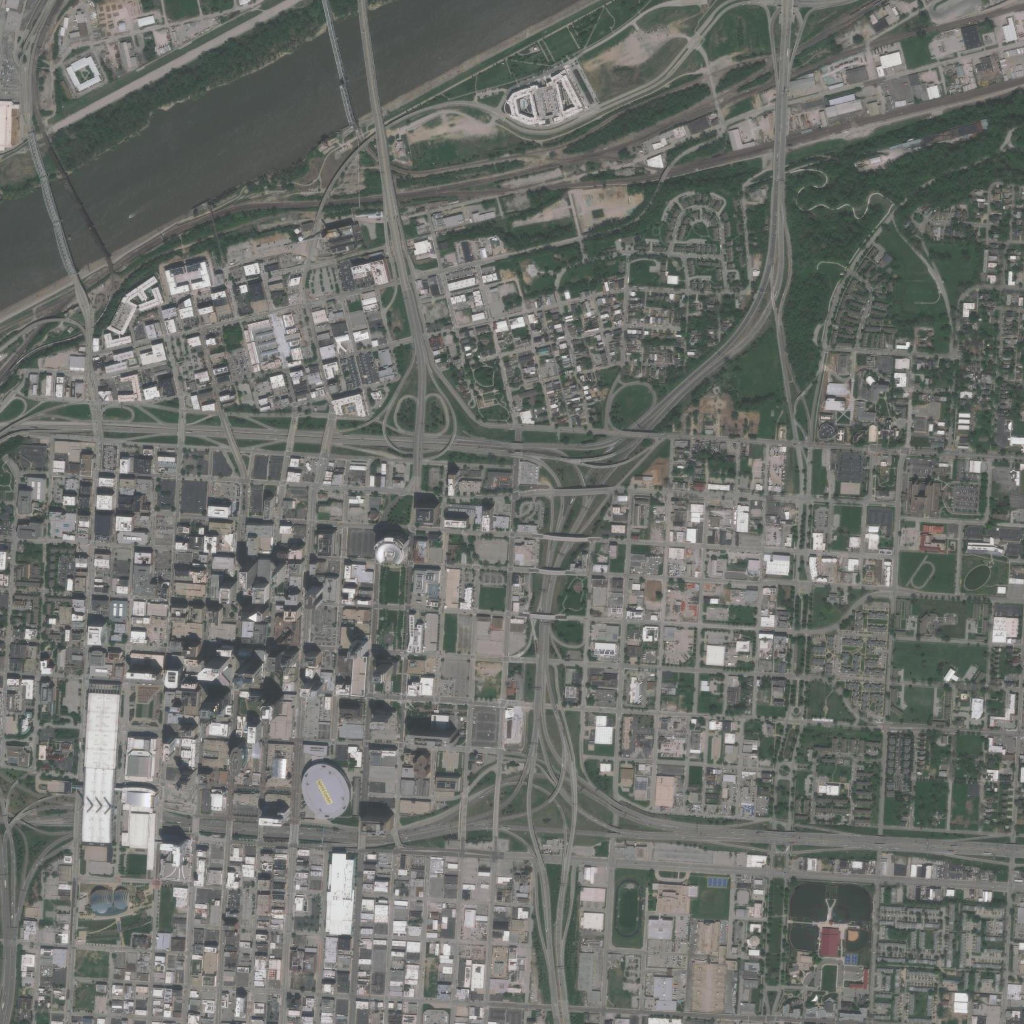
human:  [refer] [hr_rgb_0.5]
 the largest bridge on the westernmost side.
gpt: <box>[[1, 13, 8, 27, 0]]</box>